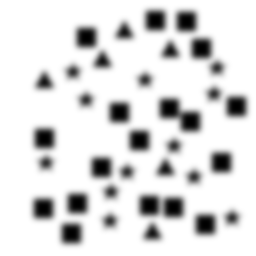
Squares: 18
Triangles: 6
Stars: 12
Total shapes: 36